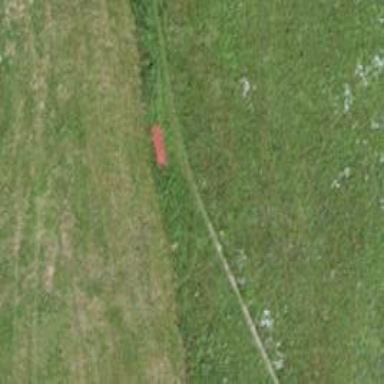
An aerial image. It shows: Red bench.